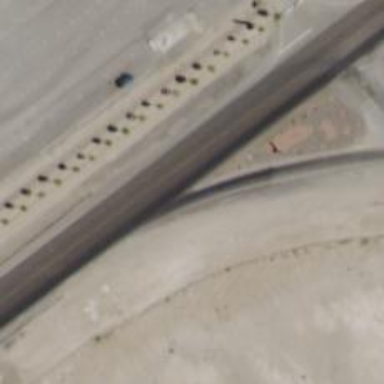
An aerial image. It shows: Primary link highway.